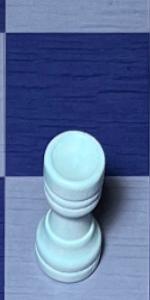
Label: Rook_White